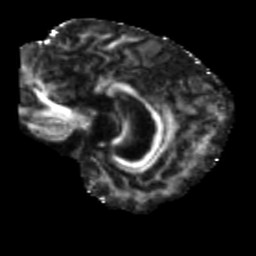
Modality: FA
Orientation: sagittal
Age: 65
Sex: female
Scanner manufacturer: siemens
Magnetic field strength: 3 T
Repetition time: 5.47 s
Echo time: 0.0854 s